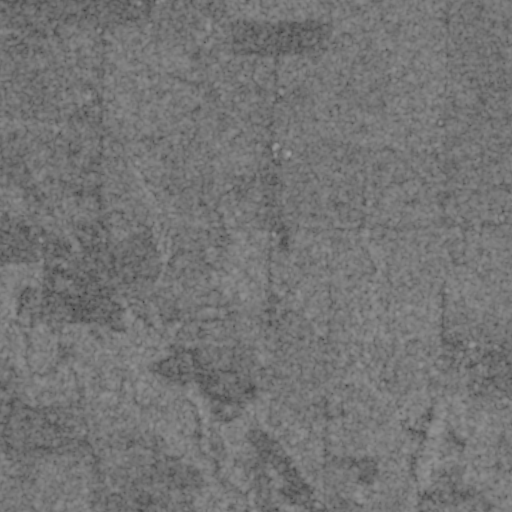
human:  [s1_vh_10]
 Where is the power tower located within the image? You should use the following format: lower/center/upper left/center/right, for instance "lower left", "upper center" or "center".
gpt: The power tower is located in the lower right of the image.
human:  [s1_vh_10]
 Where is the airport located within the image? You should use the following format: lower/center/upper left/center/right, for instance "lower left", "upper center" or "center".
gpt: There is no airport in the image.

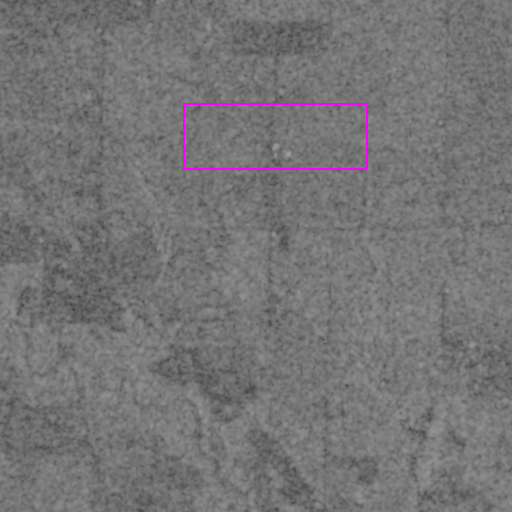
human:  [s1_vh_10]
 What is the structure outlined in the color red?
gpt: There is no red outline.
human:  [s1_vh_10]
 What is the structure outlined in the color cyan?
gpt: There is no structure outlined in cyan.